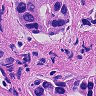
Metastatic tissue present: yes